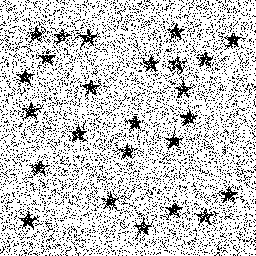
Squares: 0
Triangles: 0
Stars: 25
Total shapes: 25